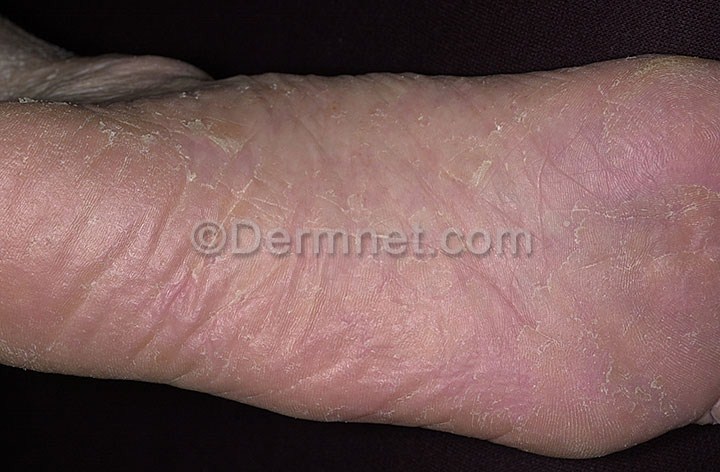
Disease: Tinea Ringworm Candidiasis and other Fungal Infections